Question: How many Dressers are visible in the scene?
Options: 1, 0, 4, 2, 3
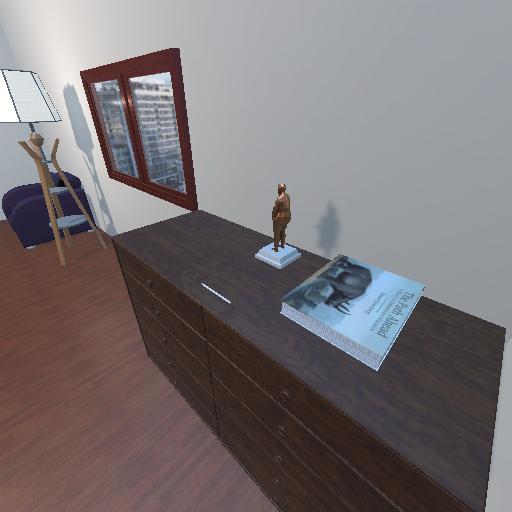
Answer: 1